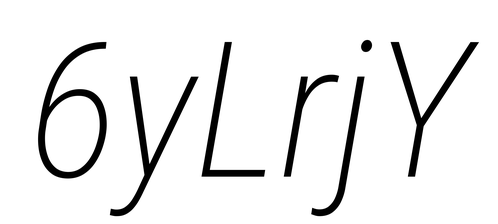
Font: Roboto-Italic_Condensed_ExtraLight_Italic